Aerial crown-view tile of a tropical tree (Barro Colorado Island, Panama), acquired 20241014:
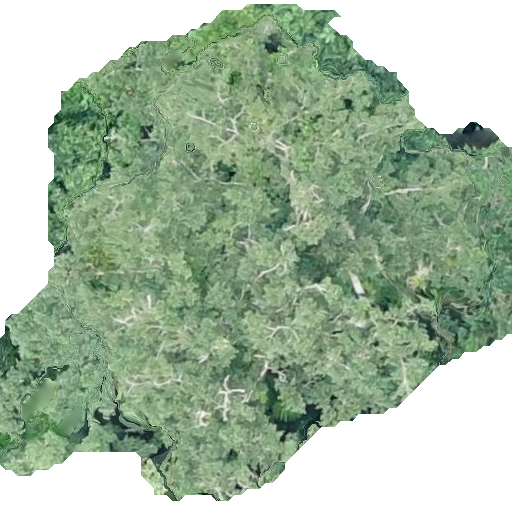
Species: Brosimum alicastrum
GBIF accepted scientific name: Brosimum alicastrum
Crown area: 293.469 m²